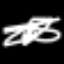
Label: diamond